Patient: sex F, age 33
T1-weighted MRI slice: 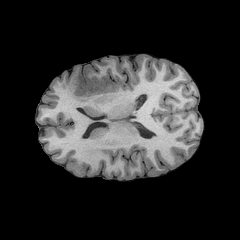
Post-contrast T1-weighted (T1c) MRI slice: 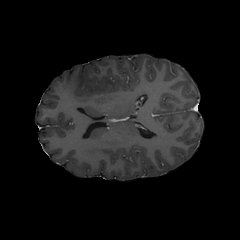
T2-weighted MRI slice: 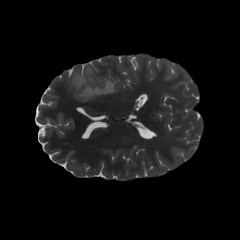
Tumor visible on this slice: yes
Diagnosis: Astrocytoma, IDH-mutant
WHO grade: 2